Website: home-depot
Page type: customer-info-address
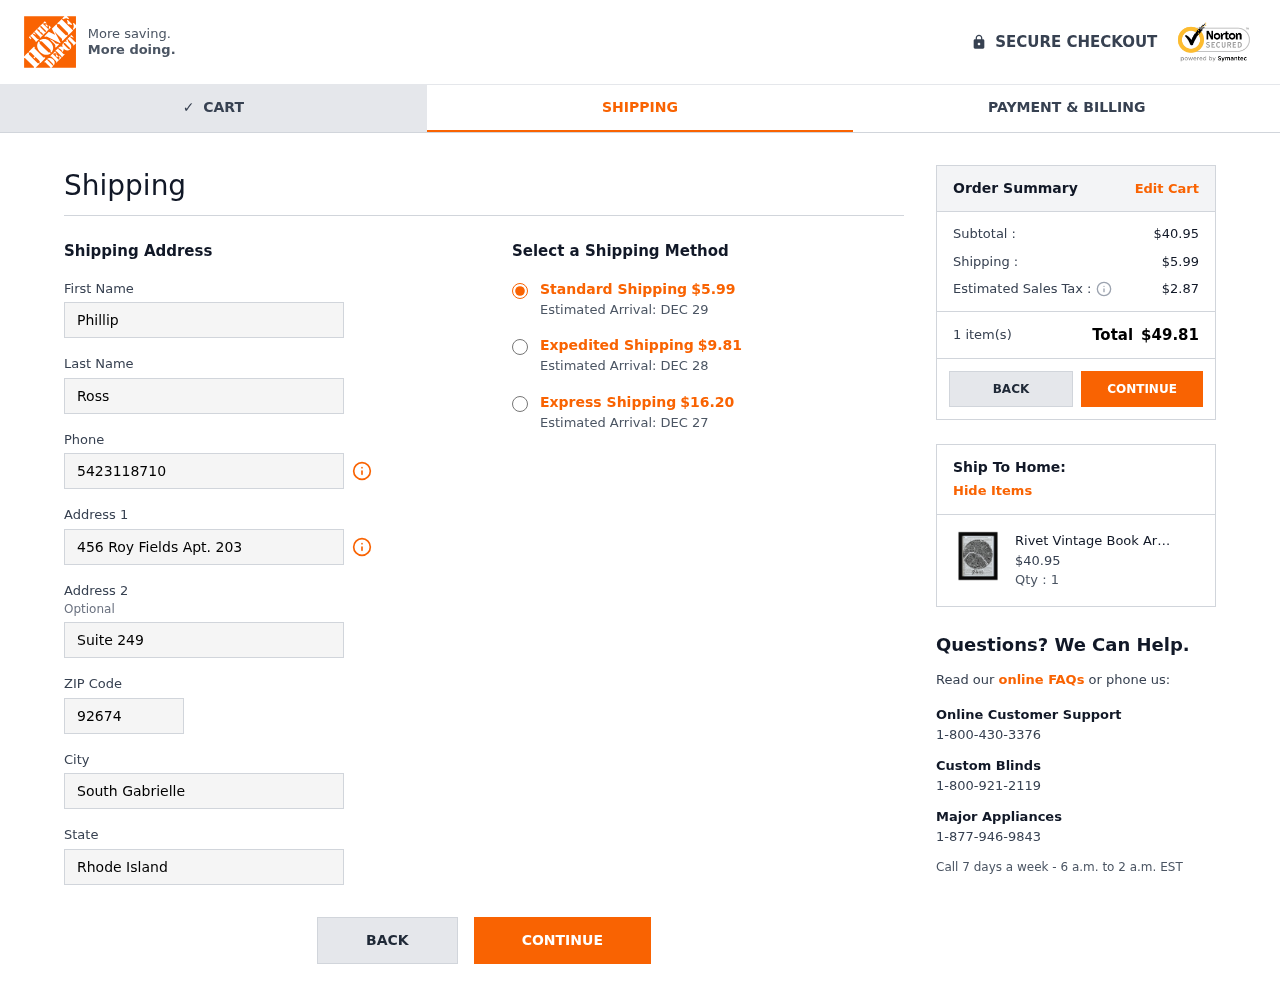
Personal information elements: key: PII_CITY
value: South Gabrielle
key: PII_FIRSTNAME
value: Phillip
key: PII_LASTNAME
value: Ross
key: PII_PHONE
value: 5423118710
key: PII_POSTCODE
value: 92674
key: PII_STATE
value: Rhode Island
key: PII_STREET
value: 456 Roy Fields Apt. 203
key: PII_STREET2
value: Suite 249
Product elements: key: PRODUCT1_NAME
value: Rivet Vintage Book Art Paris 11 x 14, Black Frame-P
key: PRODUCT1_PRICE
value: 40.95
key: PRODUCT1_QUANTITY
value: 1
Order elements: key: ORDER_SHIPPING_COST
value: $5.99
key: ORDER_DELIVERY_DATE
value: Estimated Arrival: DEC 29
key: ORDER_SHIPPING_COST_EXPEDITED
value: $9.81
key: ORDER_DELIVERY_DATE_EXPEDITED
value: Estimated Arrival: DEC 28
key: ORDER_SHIPPING_COST_EXPRESS
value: $16.20
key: ORDER_DELIVERY_DATE_EXPRESS
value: Estimated Arrival: DEC 27
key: ORDER_SUBTOTAL
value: $40.95
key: ORDER_TAX
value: $2.87
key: ORDER_NUM_ITEMS
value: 1 item(s)
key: ORDER_TOTAL
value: $49.81